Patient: sex M, age 74
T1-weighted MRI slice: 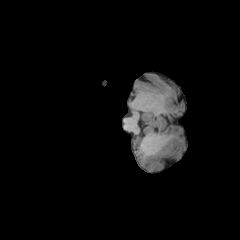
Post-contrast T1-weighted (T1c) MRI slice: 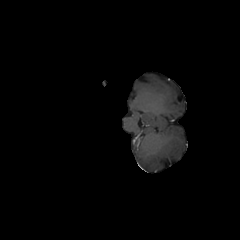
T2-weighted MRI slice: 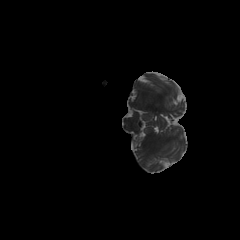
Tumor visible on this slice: no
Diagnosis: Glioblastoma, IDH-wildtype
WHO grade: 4